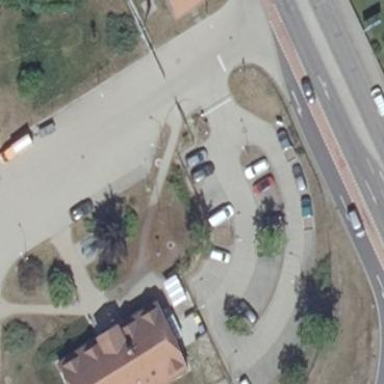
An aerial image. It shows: Parking area.